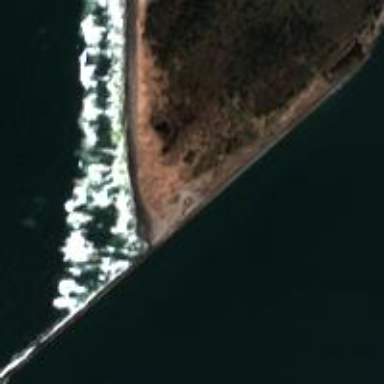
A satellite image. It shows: Breakwater structure.